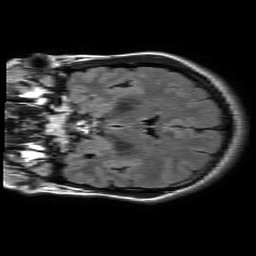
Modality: FLAIR
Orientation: coronal
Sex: female
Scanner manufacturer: philips
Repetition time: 11 s
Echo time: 0.125 s